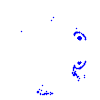
Particle: kaon